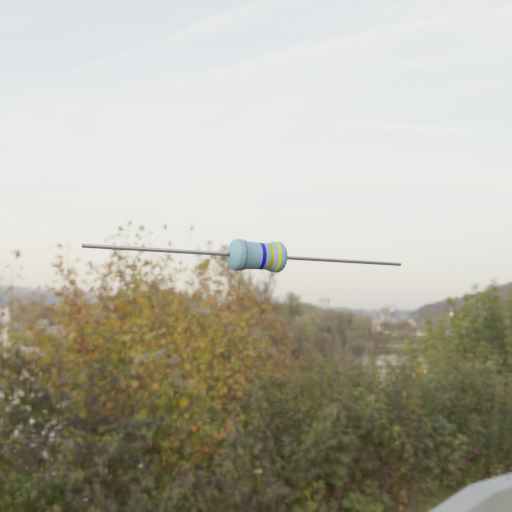
Resistor colour bands (in order): gray, blue, gold, yellow